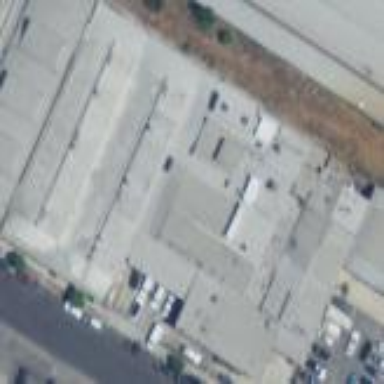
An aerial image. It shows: Warehouse.